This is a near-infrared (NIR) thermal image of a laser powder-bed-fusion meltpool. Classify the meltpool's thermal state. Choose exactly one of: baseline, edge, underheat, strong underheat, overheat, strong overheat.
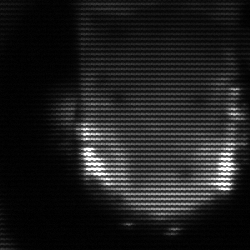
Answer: baseline